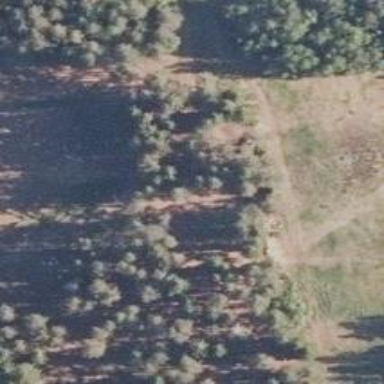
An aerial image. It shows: Disc golf basket.